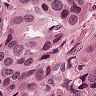
Metastatic tissue present: yes